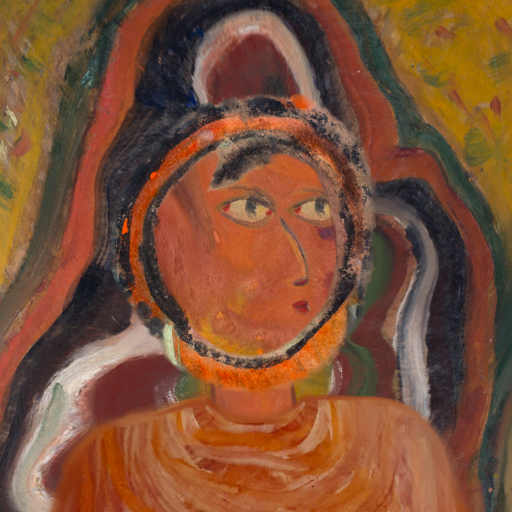
Background: AfterRaid, Head And Neck Side: Mother_And_Son_Son, Face Side: GypsyMother, Bust: Pious_Lady, Hair Side: Childish, Head Accessory: Blank, Second Necklace: Blank, Necklace: Blank, Baby: Blank